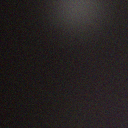
Screen state: off